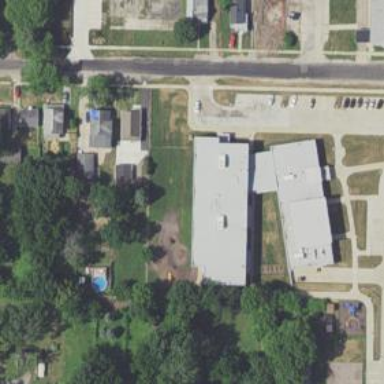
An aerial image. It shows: School.